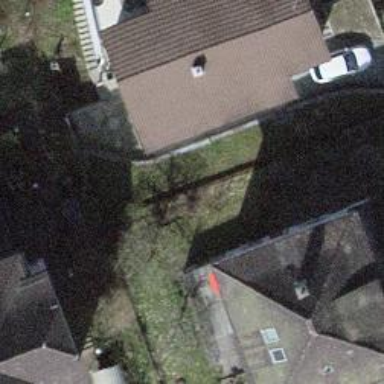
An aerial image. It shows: Detached residential building.